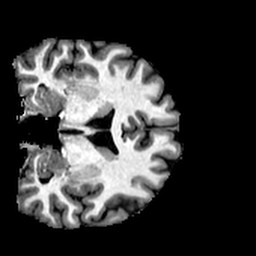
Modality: T1w
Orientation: coronal
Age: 34
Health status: healthy
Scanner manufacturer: philips
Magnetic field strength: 3 T
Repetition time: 0.007849 s
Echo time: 0.003608 s